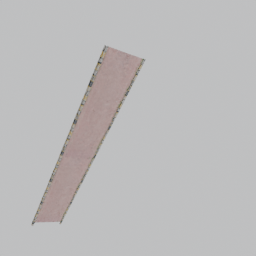
Label: architecture